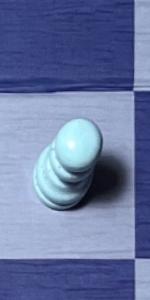
Label: Empty